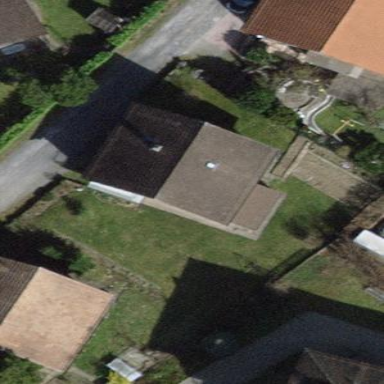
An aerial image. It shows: Detached building.